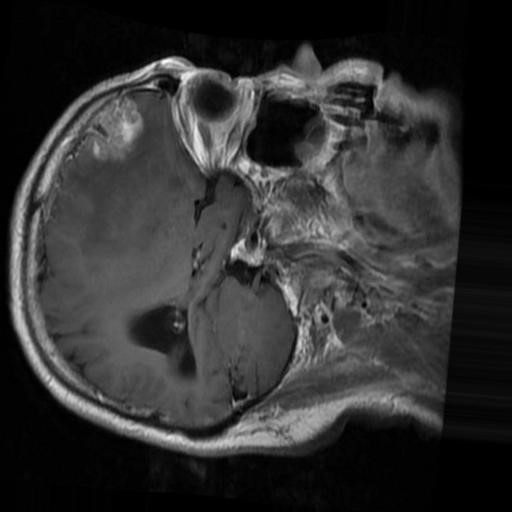
Label: brain_menin